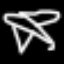
Label: airplane